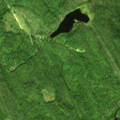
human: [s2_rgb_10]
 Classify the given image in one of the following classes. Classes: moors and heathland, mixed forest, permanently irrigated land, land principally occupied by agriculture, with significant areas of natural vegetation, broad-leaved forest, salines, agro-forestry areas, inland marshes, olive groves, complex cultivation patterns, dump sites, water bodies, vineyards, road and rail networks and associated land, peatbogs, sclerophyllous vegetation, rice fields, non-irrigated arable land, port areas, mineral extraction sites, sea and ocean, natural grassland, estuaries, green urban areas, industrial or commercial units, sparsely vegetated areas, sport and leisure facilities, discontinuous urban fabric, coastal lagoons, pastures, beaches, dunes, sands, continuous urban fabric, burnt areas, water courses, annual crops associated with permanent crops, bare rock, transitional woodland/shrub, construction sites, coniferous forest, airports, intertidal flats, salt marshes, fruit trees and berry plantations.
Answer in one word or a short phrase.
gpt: coniferous forest